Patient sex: M
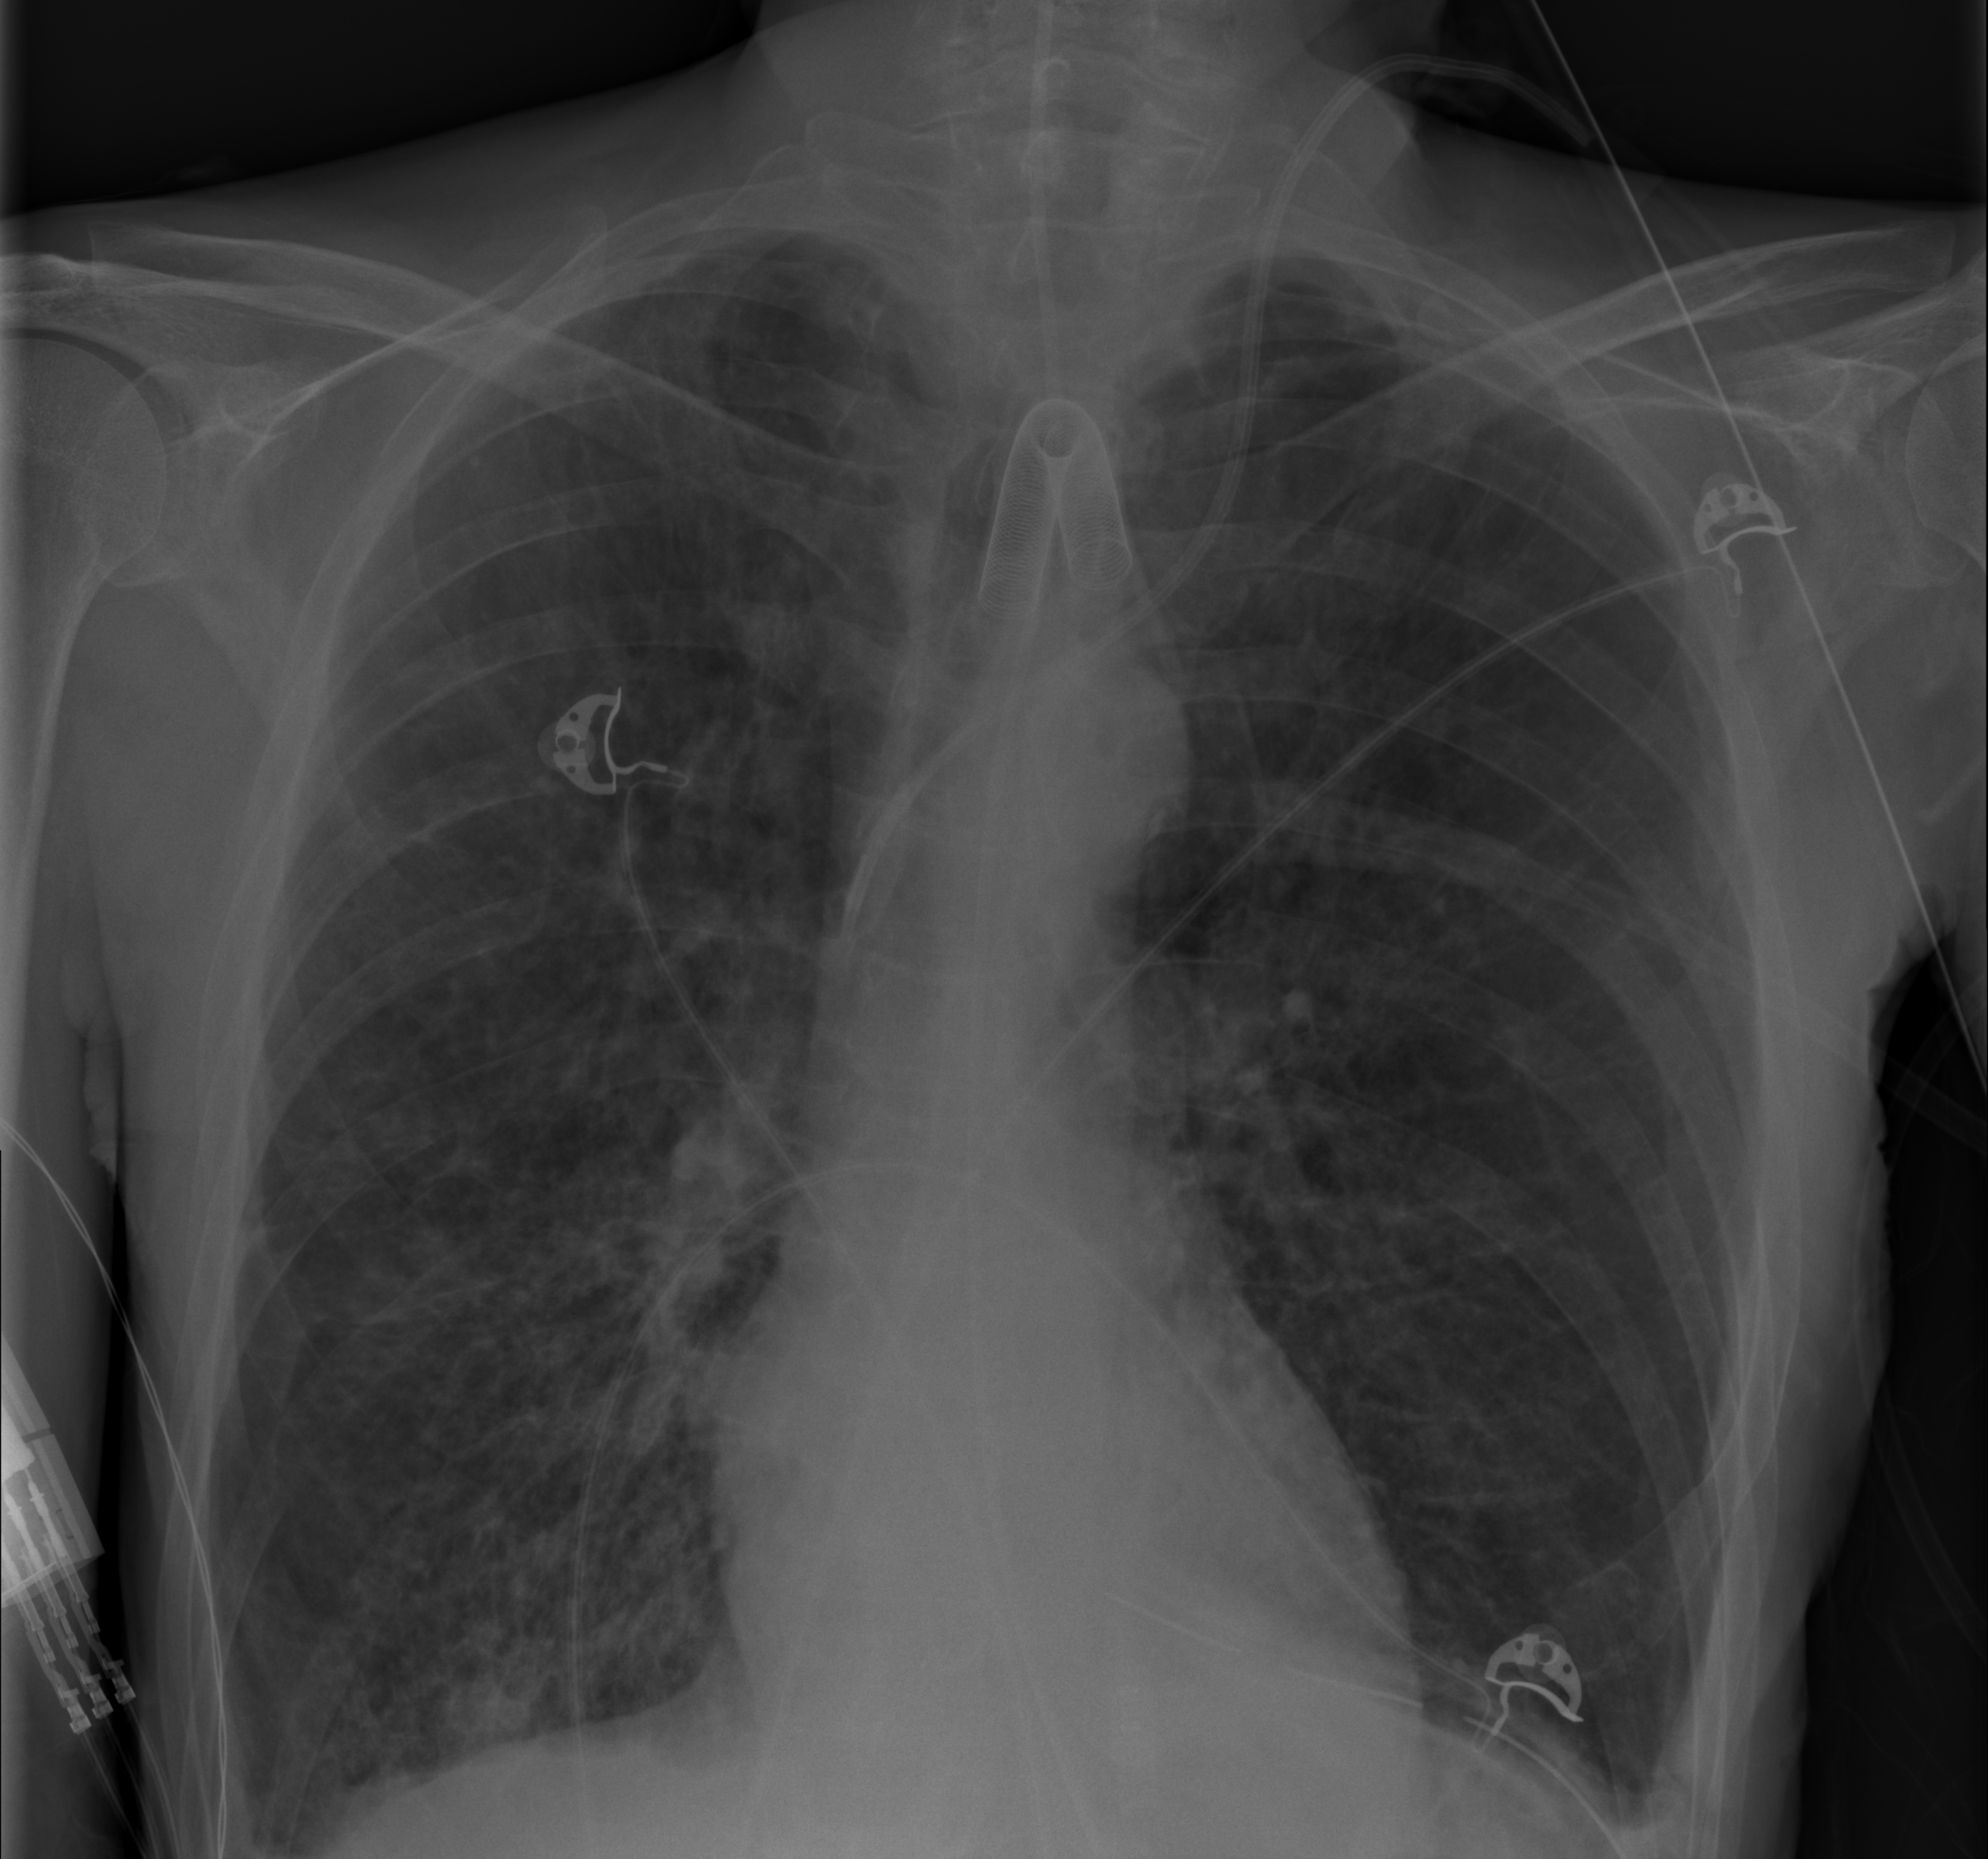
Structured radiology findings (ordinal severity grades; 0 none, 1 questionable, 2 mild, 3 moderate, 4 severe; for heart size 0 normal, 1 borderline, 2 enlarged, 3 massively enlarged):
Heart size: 0
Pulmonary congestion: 0
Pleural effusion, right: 0
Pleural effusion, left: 1
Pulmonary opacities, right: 2
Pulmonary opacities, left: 0
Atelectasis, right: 2
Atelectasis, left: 2